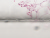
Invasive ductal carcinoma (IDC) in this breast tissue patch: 0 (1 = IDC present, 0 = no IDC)